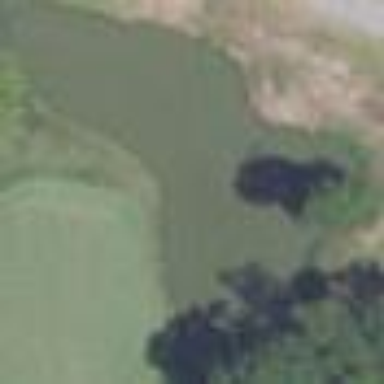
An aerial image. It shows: Water hazard on golf course. The hazard is natural water feature.